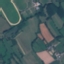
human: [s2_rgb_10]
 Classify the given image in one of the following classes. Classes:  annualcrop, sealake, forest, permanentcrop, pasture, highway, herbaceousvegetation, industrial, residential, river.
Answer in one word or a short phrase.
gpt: Pasture